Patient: sex M, age 30
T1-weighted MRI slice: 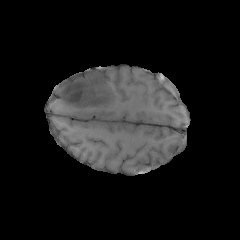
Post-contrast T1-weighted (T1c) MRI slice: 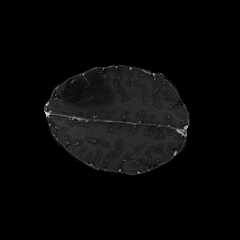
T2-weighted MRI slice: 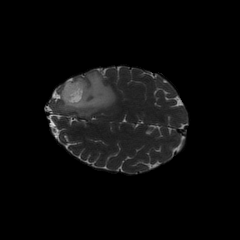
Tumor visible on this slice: yes
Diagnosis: Astrocytoma, IDH-mutant
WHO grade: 3